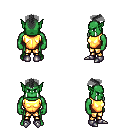
a pixel art fantasy rpg character, male body template, orc, green skin, gold chest armor, gold greaves, gray short mohawk hairstyle, metal boots, four views (front, back, left, right), 2x2 character sprite sheet, small pixel art, hard edges, no anti-aliasing